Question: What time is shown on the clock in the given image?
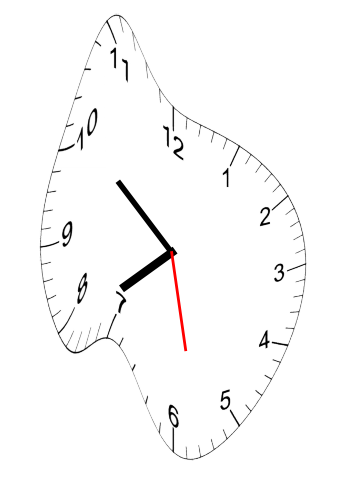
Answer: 07:51:28